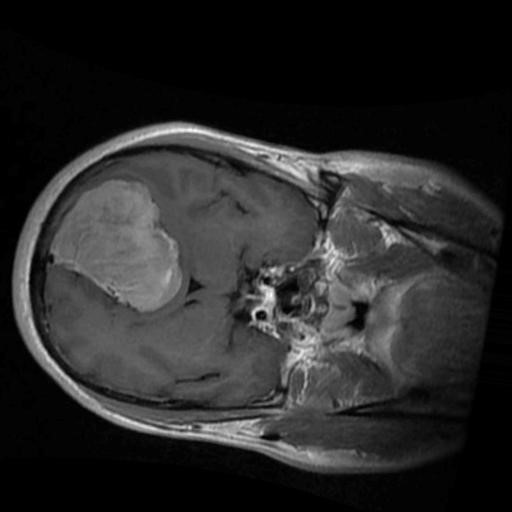
Label: brain_menin